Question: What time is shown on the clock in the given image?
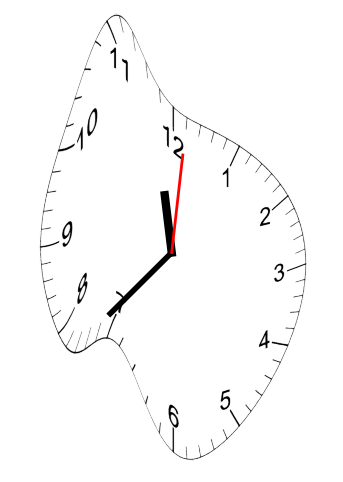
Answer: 11:37:01